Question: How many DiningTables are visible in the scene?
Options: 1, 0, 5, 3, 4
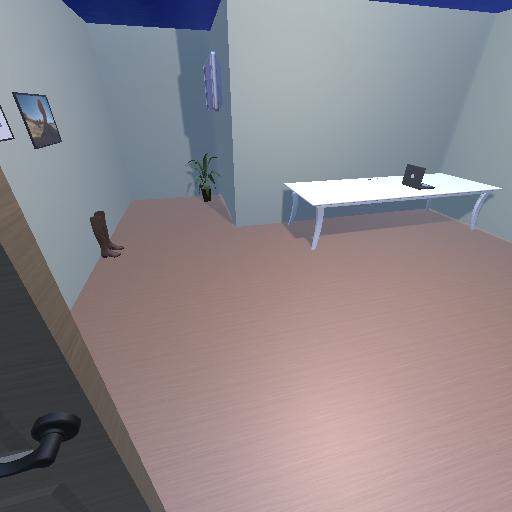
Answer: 1